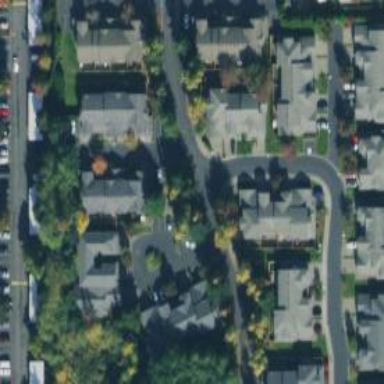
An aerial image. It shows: Residential road.